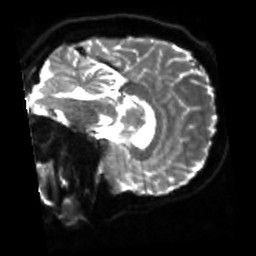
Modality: sbref
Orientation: sagittal
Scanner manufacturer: siemens
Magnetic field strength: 3 T
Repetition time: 4 s
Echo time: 0.0594 s